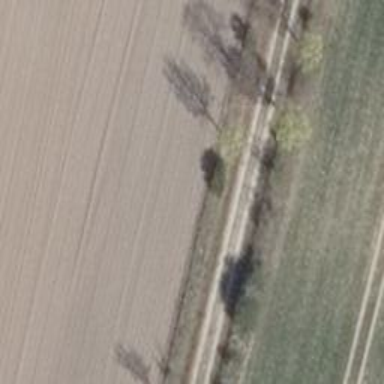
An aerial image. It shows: Row of trees in natural setting.